Question: I monitored the page load time for my site in chrome (using Timeline), and got hundreds of warnings that said "Forced synchronous layout is a possible performance bottleneck" for all the Raphael.js calls:

I don't know how to fix this :/
Any ideas on where to look?
Here's how I normally create text on the page:
'''
currentPaper.text(width,height,"text")
.attr({opacity:.8, fill: "#333", 'font-size':10})
.id = "someId";
//Or, to be exact:
currentPaper.text(x_pos+(width/2),
y_pos-height/8,
lopaLayoutArray.x[s].y1[r].y2[x])
.attr({opacity:.8, fill: "#333", 'font-size':(10*size)})
.id = seatName+"-textLabel";
'''
Thanks!
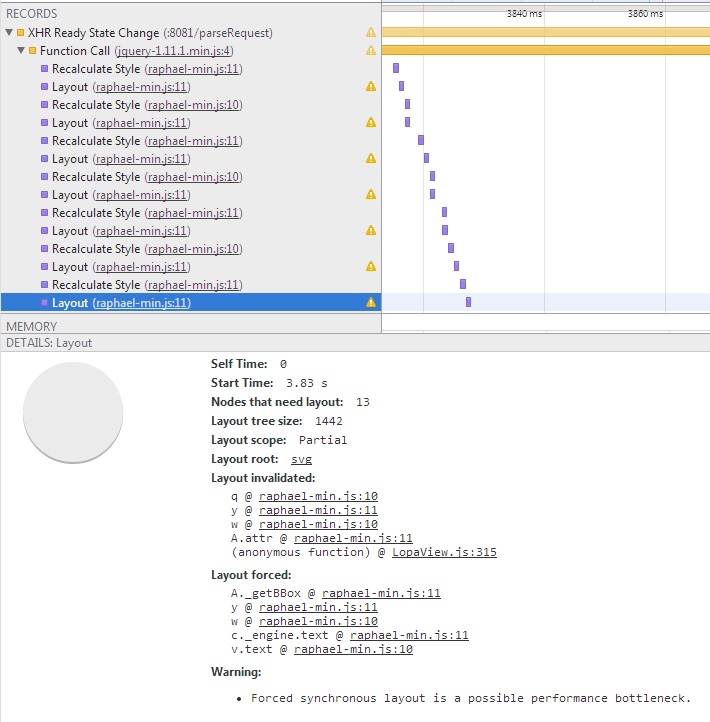
Answer: :
The problem is called "" and is happening because the browser was trying to immediately refresh / redraw after every Raphael drawing.
For example, this would cause layout thrashing:
'''
var a = document.getElementById('element-a');
var b = document.getElementById('element-b');
a.clientWidth = 100;
var aWidth = a.clientWidth;
b.clientWidth = 200;
var bWidth = b.clientWidth;
'''
"In this simple example, the browser will update the whole layout twice. This is because after setting the first element's width, you are asking to retrieve an element's width. When retrieving the css property, the browser know's it needs updated data, so it then goes and updates the whole DOM tree in memory. Only then, it will continue to the next line, which will soon after cause another update because of the same reasons."
This can simply be fixed by changing around the order of the code, as so :
'''
var a = document.getElementById('element-a');
var b = document.getElementById('element-b');
a.clientWidth = 100;
b.clientWidth = 200;
var aWidth = a.clientWidth;
var bWidth = b.clientWidth;
'''
"Now, the browser will update both properties one after the other without updating the tree."
:
<URL>
<URL>
<URL>
<URL>
:
One way to fix this (a really quick and dirty way) is to the div you are drawing to, then, when you are finished, it. I have had hit and miss results with this with Raphael, and it has been drawing strange this way. it faster...
"When an element has its display style set to none, it will not need to repaint, even if its contents are changed, since it is not being displayed. This can be used as an advantage. If several changes need to be made to an element or its contents, and it is not possible to combine these changes into a single repaint, the element can be set to display:none, the changes can be made, then the element can be set back to its normal display."
Here's the results:

This way worked for me!